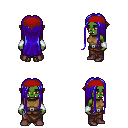
a pixel art fantasy rpg character, female body template, orc, green skin, leather chest armor, robe skirt, blue extra-long hairstyle, red bandana, white cloth bracers, maroon shoes, four views (front, back, left, right), 2x2 character sprite sheet, small pixel art, hard edges, no anti-aliasing